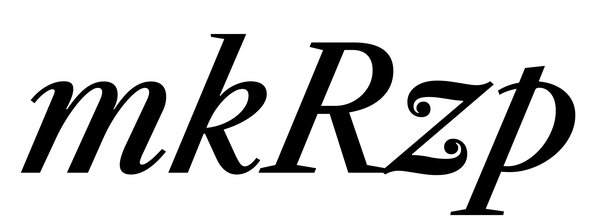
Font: LibreCaslonText-Italic_Medium_Italic